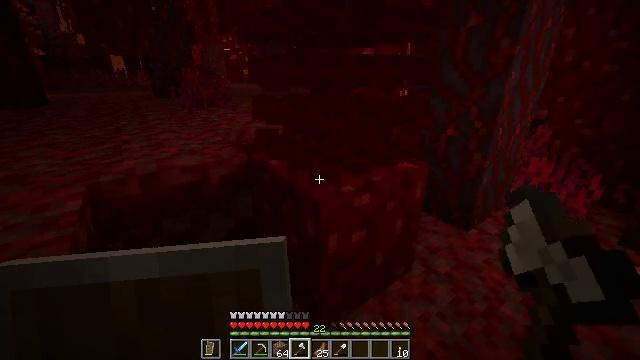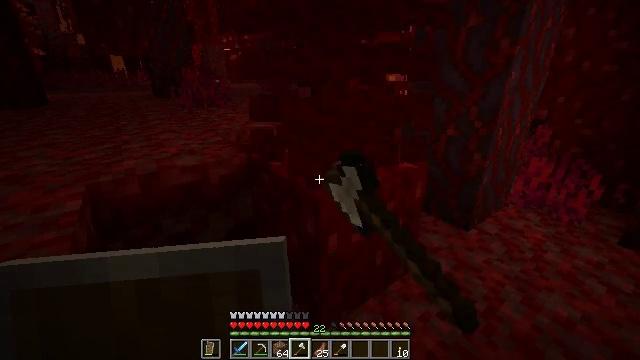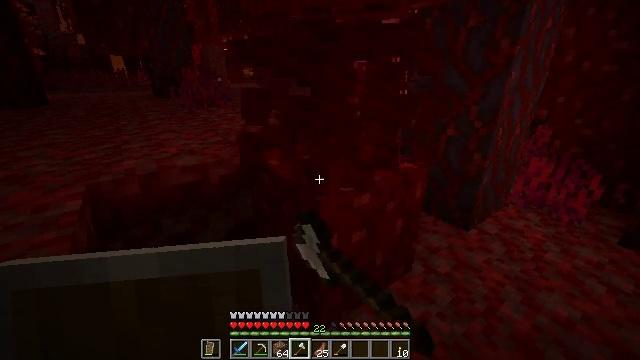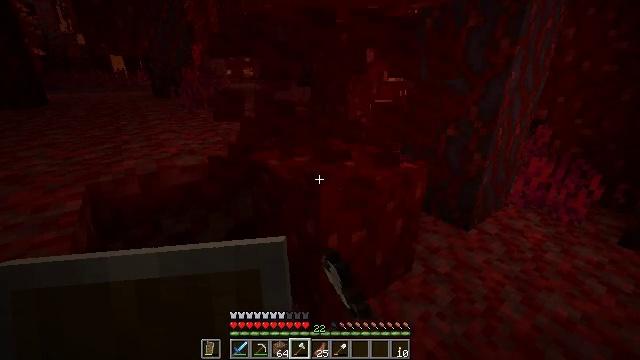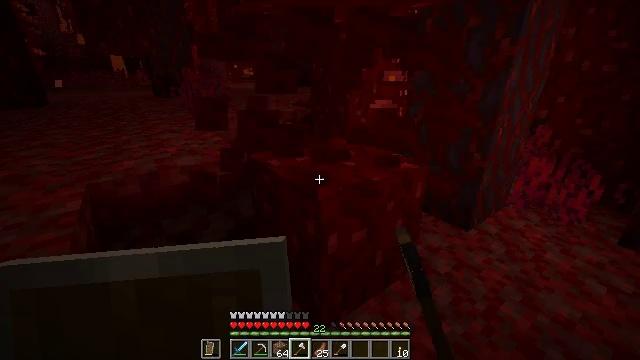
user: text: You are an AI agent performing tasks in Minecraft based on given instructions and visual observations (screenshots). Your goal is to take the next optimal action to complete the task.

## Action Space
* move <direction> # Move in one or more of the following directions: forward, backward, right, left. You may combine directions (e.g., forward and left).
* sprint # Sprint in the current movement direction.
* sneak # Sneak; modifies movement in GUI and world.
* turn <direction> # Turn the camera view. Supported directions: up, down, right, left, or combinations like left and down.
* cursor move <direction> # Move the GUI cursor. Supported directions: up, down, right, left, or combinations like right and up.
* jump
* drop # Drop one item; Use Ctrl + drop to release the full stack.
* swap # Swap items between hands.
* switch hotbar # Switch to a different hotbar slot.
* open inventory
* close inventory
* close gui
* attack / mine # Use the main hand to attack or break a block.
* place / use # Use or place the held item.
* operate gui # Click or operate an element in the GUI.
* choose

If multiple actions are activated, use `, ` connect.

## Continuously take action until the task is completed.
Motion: motion action
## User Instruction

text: Break the nether wart block with a tool.
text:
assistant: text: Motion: attack / mine
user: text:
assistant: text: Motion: attack / mine
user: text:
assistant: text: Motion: attack / mine
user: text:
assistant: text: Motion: attack / mine
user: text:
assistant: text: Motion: attack / mine